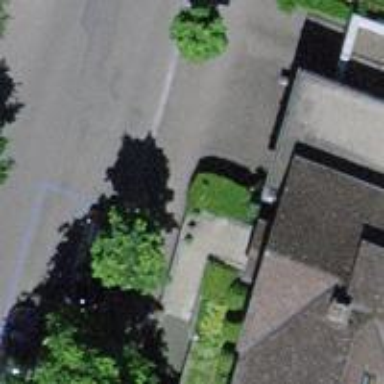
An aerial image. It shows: Tree-lined avenue.